Question: Pretty much as the title says. I am looking at how to change the height of static UITableViewCell to fit content. So I have several static sections with 1 TableViewCell within each. The UILabels within are overflowing the UITableviewCell and I need it to fit.

What I'm struggling with:
- -
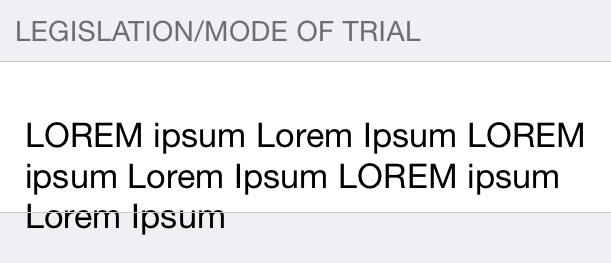
Answer: You have to implement the
'''
tableView:heightForRowAtIndexPath:
'''
method of the 'UITableViewDelegate'. It's the only way to programmatically calculate the height of the cell and return it to the table when the table needs to display it.
### Example
'''
- (CGFloat)tableView:(UITableView *)tableView heightForRowAtIndexPath:(NSIndexPath *)indexPath
{
NSString *string = @"Your string";
CGRect boundingBox = [string boundingRectWithSize:CGSizeMake(CGRectGetWidth(self.view.bounds), CGFLOAT_MAX)
options:(NSStringDrawingUsesLineFragmentOrigin|NSStringDrawingUsesFontLeading)
attributes:@{NSFontAttributeName: [UIFont systemFontOfSize:14.0f]}
context:nil];
return CGRectGetHeight(boundingBox);
}
'''
This solution is the cleanest and it works. The method above is part of the delegate protocol, which it seems can still be used to tweak the style and layout defined by the storyboard. However, Apple does not recommend it:
> If a table view in a storyboard is static, the custom subclass of
UITableViewController that contains the table view should not
implement the data source protocol. - <URL>
So if you want to change attributes of the cell, use cells, not static.